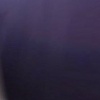
Label: space